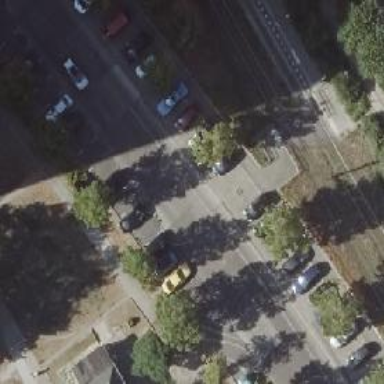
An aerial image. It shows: Tertiary road with concrete surface. There is left lane designated for cycling.